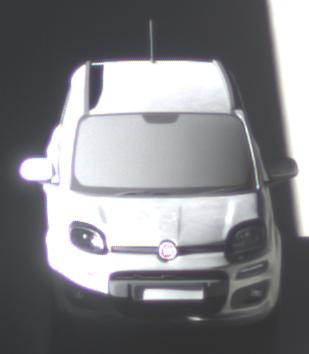
Make: Fiat
Model: Panda 1.2 8V
Detailed model: Panda (312)
Model produced from: 2013/02
Model produced until: 2013/12
Doors: 5
Color: white
Road condition: wet road
Daytime: morning or afternoon
Contrast: high contrast